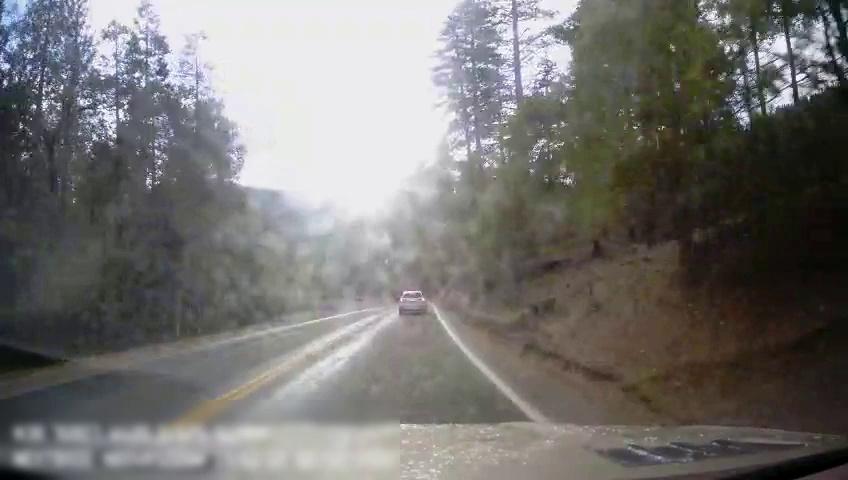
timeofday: Day
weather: Sunny
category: Drivable Space
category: Vehicles | SUV
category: Lanes | Current Lane
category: Lanes | Current Lane
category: Lanes | Opposite Lane
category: Lanes | Opposite Lane